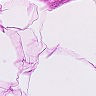
Metastatic tissue present: no